Aerial crown-view tile of a tropical tree (Barro Colorado Island, Panama), acquired 20250217:
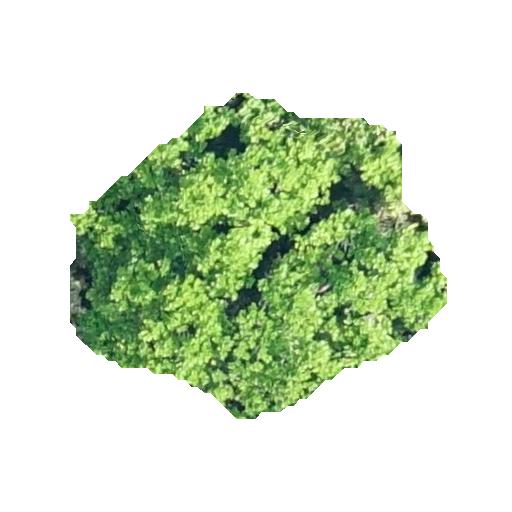
Species: Anacardium excelsum
GBIF accepted scientific name: Anacardium excelsum
Crown area: 123.744 m²